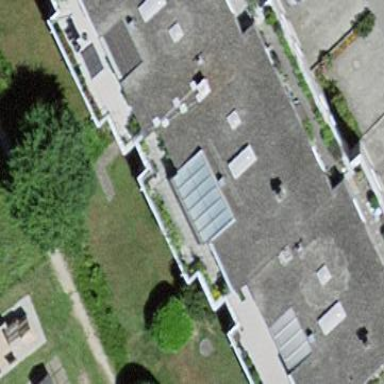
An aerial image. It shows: Residential building with flat roof.